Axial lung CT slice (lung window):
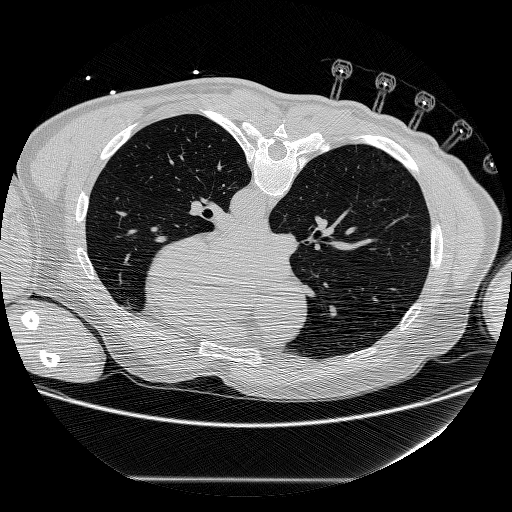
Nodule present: no